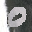
Label: 0